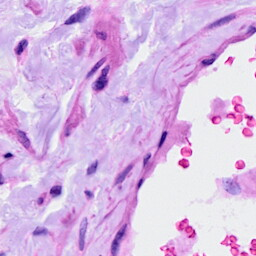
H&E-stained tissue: Ovarian